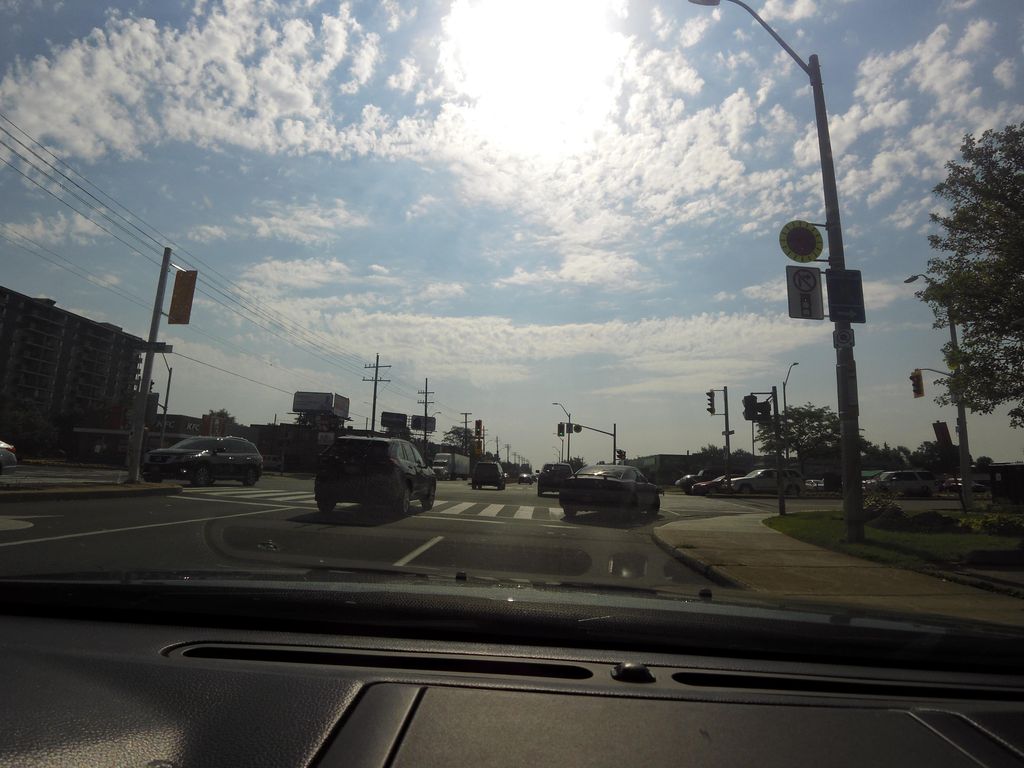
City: hamilton